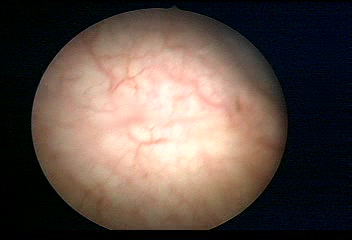
Modality: WLC
Class: Normal mucosa
Bladder cancer association: No